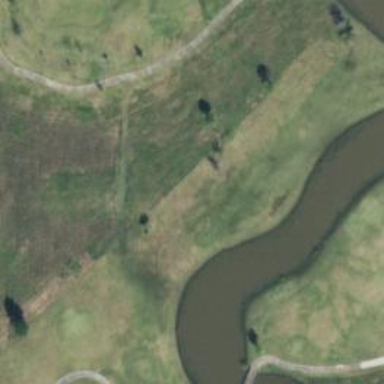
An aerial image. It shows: Golf hole on leisure land golf course.